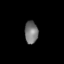
Tissue: lung
Cell type: Fibroblasts
Senescence score: 0.1532
Nuclear area (px): 293
Mean DAPI intensity: 117.785